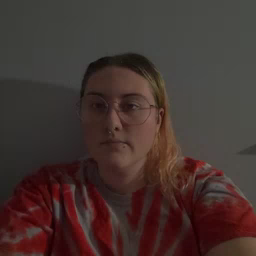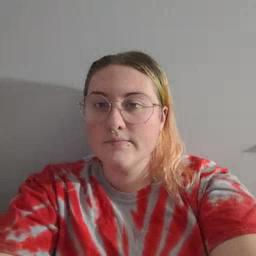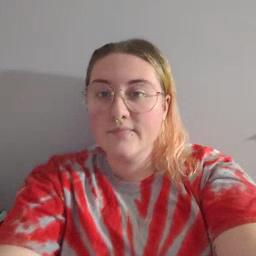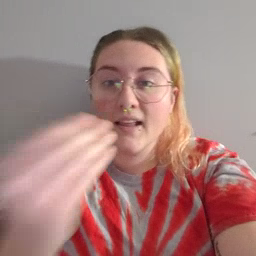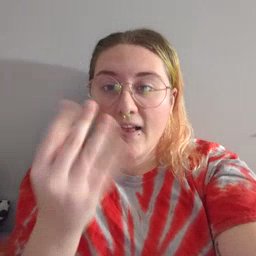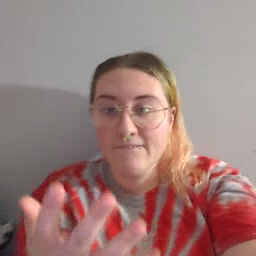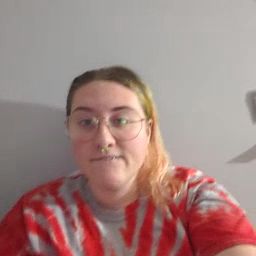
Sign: give